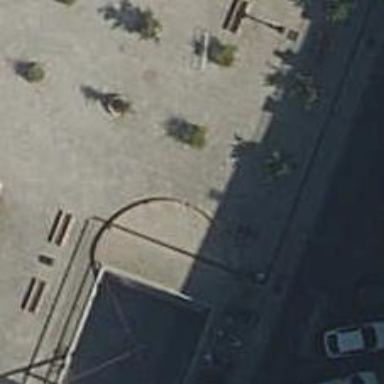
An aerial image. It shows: Parking area.